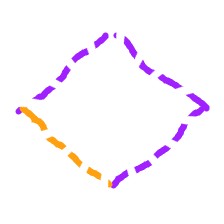
Shape: rhombus